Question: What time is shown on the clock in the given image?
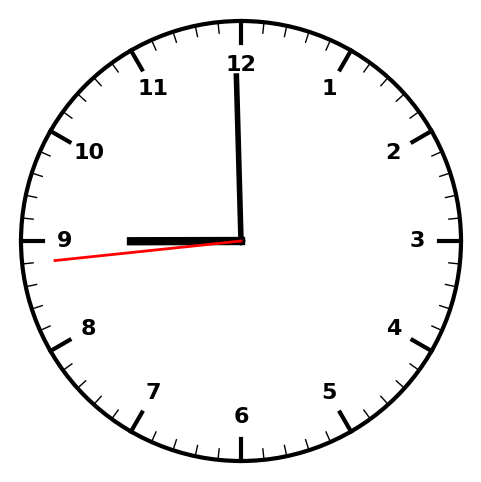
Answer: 08:59:44